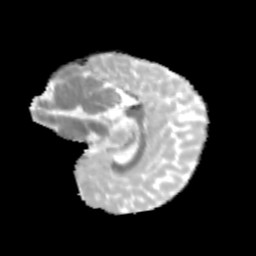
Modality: MD
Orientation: sagittal
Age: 13
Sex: female
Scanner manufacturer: siemens
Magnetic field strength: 3 T
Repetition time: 3.8 s
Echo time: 0.07 s